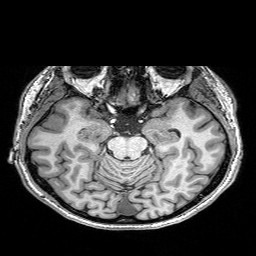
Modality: T1w
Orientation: coronal
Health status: healthy
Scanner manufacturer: siemens
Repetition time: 2.53 s
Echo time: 0.00332 s